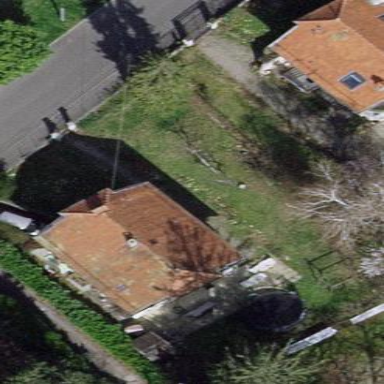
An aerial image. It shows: Garden enclosed by fence.